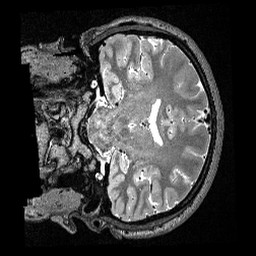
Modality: T2w
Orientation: coronal
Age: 26
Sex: male
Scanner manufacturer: siemens
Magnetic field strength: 3 T
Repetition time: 3.2 s
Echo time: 0.479 s